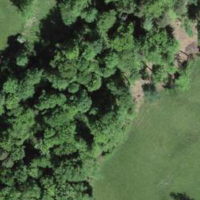
EUNIS habitat code: 41
Species observed at this site:
Macroglossum stellatarum